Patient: sex M, age 19
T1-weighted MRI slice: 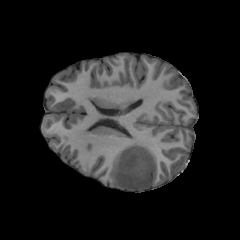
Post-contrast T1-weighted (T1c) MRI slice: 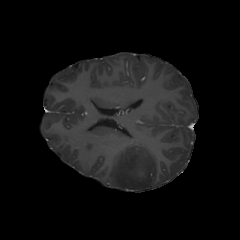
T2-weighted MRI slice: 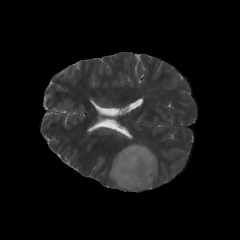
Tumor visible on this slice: yes
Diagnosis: Oligodendroglioma, IDH-mutant, 1p/19q-codeleted
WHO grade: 3